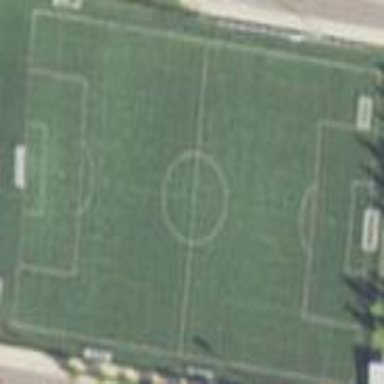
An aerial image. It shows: Artificial turf soccer pitch for leisure activities.